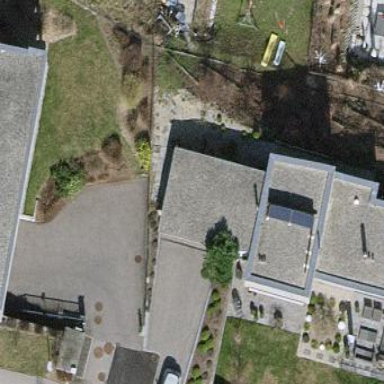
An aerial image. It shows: View of roof of building.